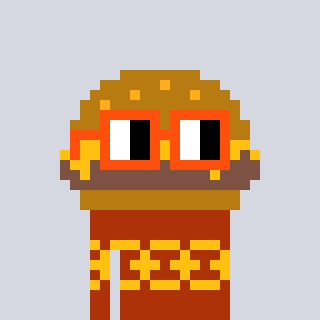
a pixel art character with square orange glasses, a burger-shaped head and a hotbrown-colored body on a cool background